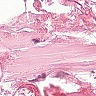
Metastatic tissue present: no